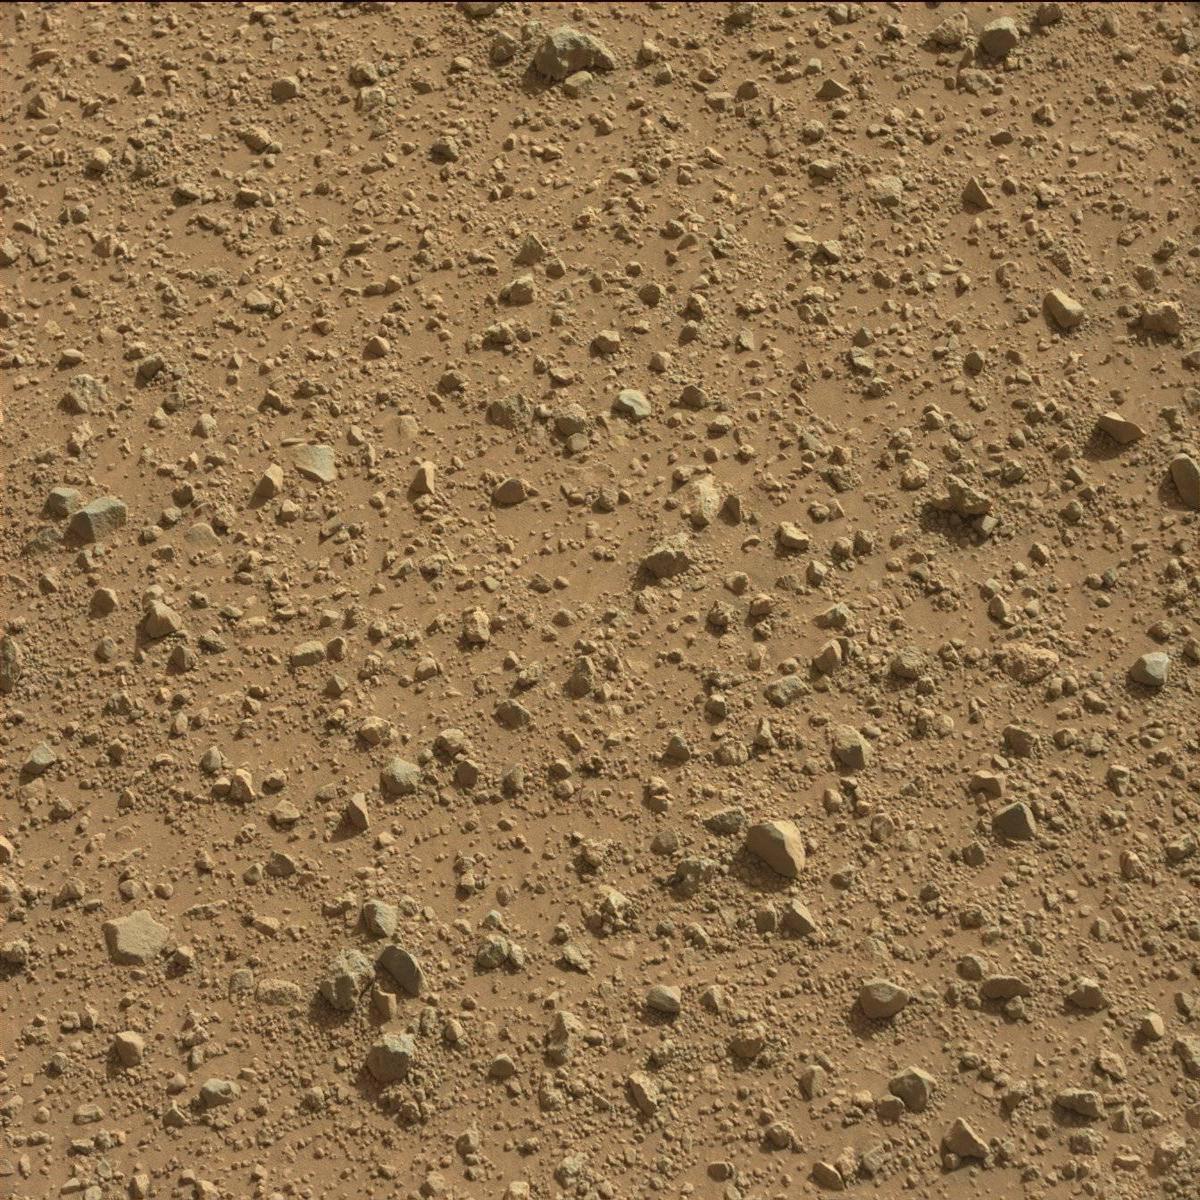
Terrain classes present: Bedrock, Rock, Sand / Soil